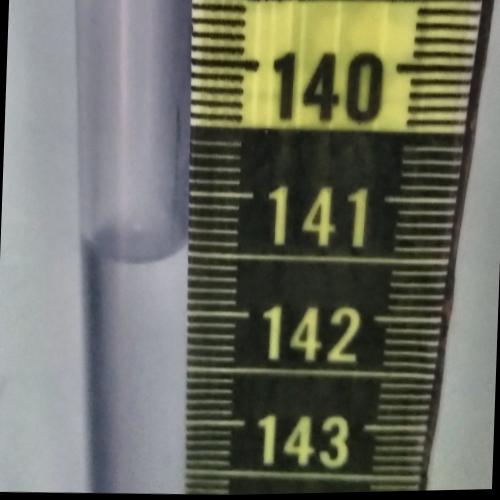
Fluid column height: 141.5 cm